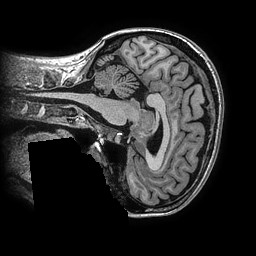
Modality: T1w
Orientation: sagittal
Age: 36
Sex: female
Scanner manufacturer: ge
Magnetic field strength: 3 T
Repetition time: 0.006952 s
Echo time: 0.00292 s